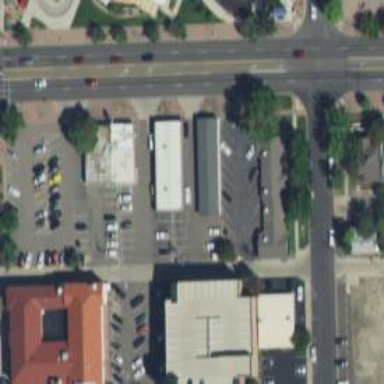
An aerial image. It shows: Parking space is available.